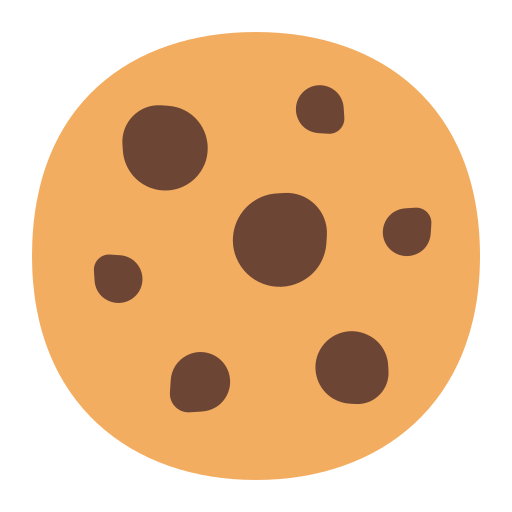
cookie flat